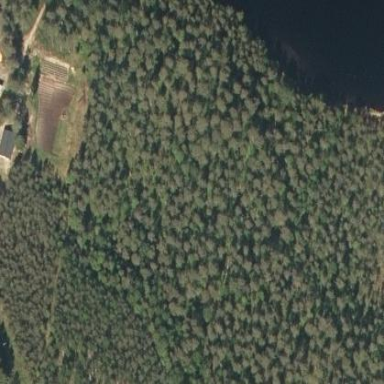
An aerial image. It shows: Needle-leaved woodland.